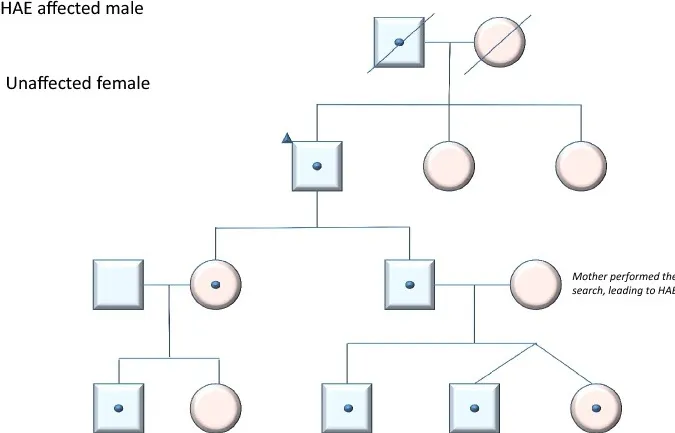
Family tree.
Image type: chart (chart)